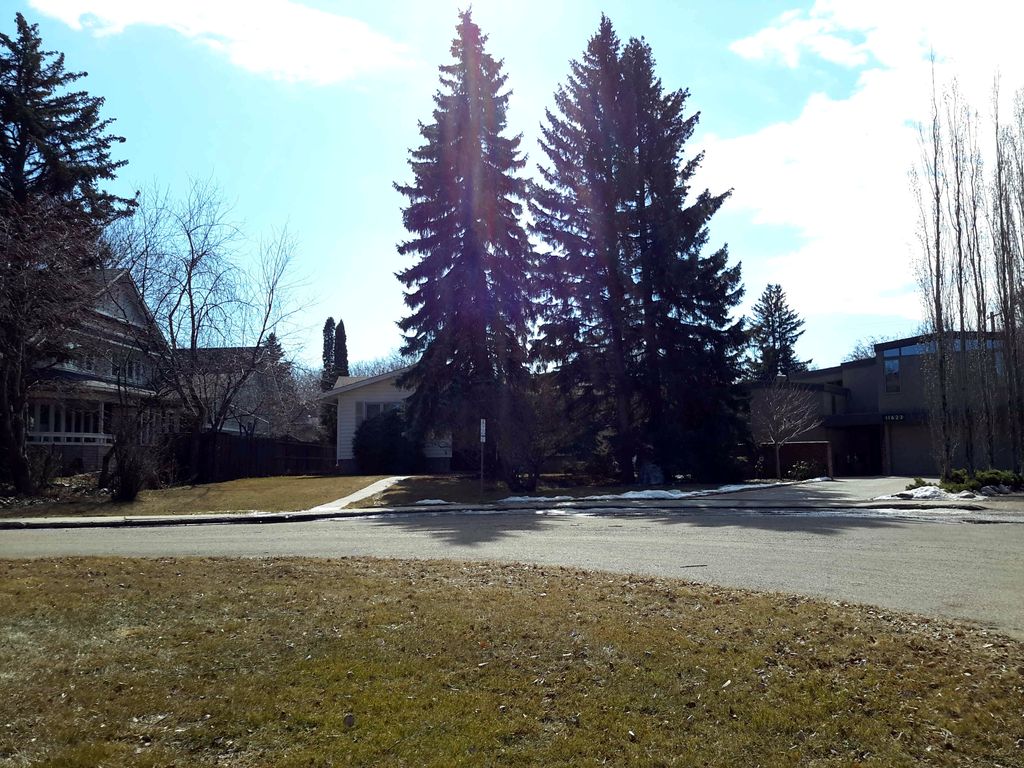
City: edmonton